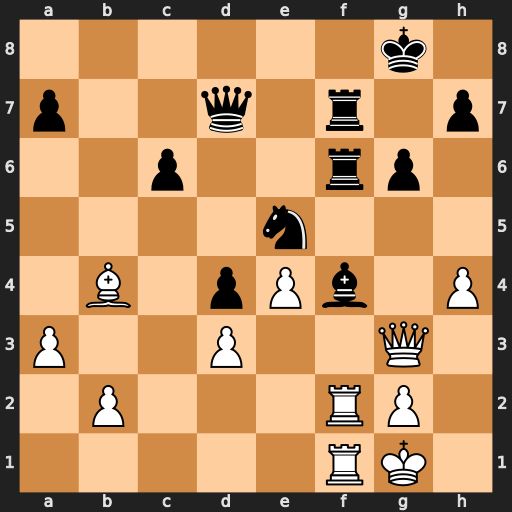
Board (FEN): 6k1/p2q1r1p/2p2rp1/4n3/1B1pPb1P/P2P2Q1/1P3RP1/5RK1
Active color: w
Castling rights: -
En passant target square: -
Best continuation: Rxf4 Rxf4 Rxf4 Rxf4 Qxf4